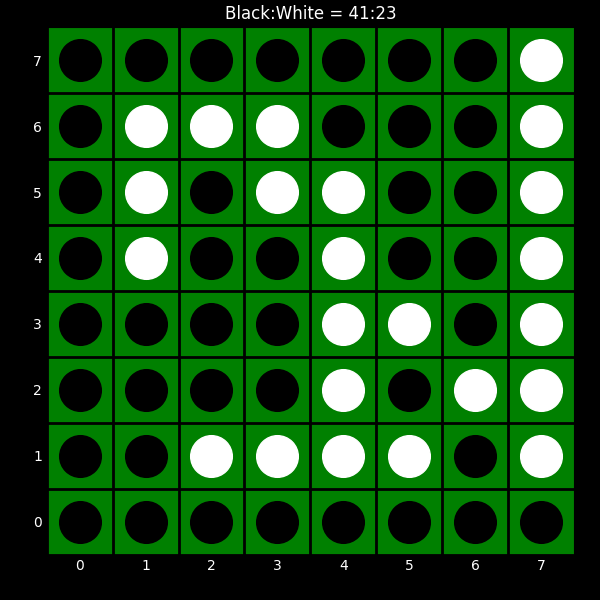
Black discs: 41
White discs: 23